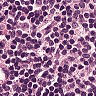
Metastatic tissue present: no